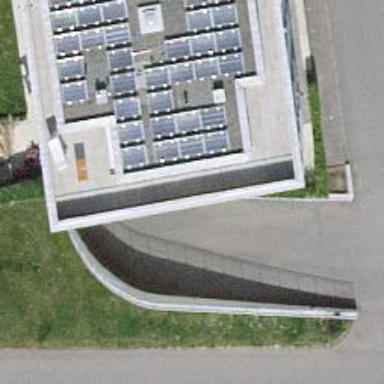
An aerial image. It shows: Parking entrance.